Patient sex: F
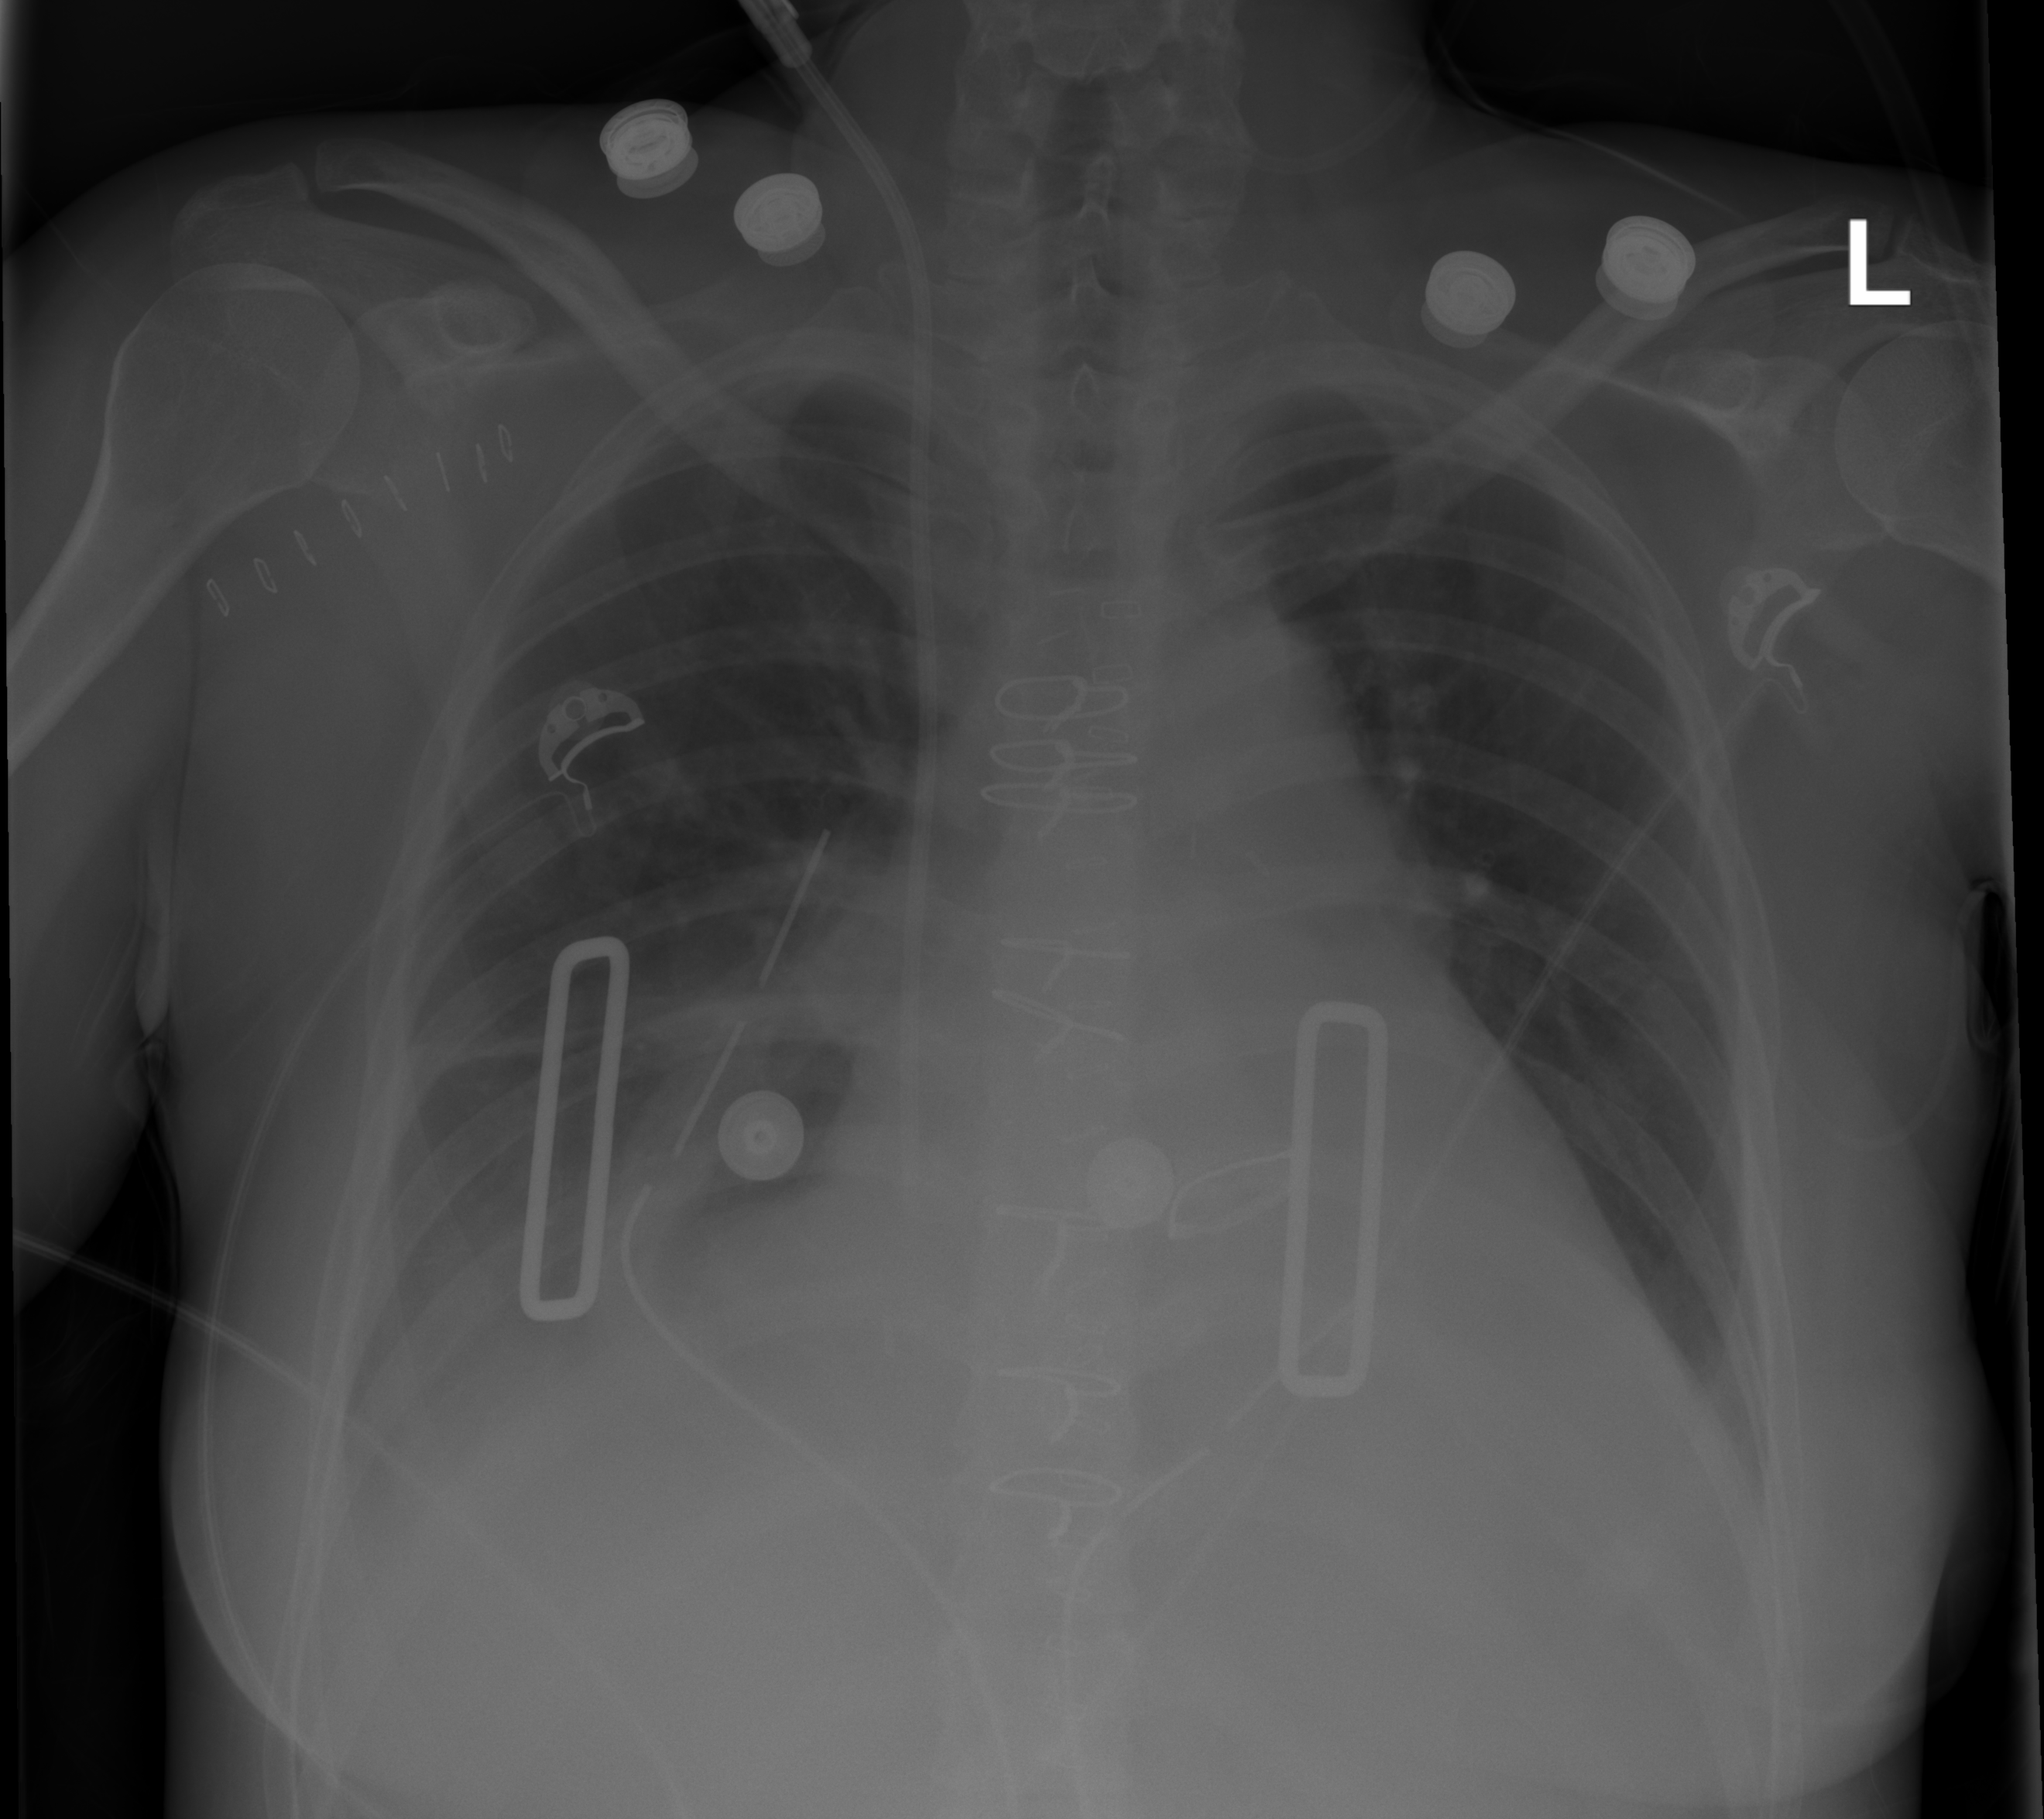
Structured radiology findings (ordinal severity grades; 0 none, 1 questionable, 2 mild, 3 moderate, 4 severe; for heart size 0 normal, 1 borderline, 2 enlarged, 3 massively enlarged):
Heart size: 2
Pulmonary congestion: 0
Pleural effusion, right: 2
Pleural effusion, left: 0
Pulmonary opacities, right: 0
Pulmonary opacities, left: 0
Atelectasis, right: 2
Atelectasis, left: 0